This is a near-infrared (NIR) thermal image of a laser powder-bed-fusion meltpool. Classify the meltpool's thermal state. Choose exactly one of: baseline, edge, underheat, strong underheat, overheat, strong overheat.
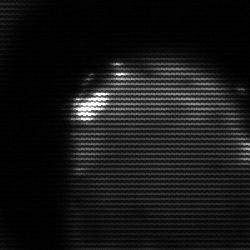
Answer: edge